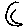
Label: moon